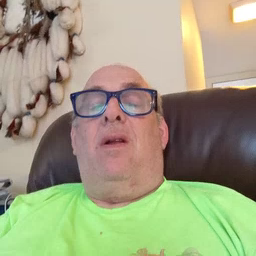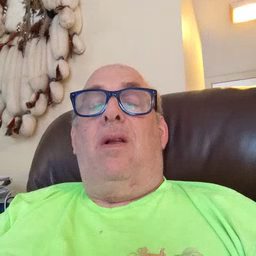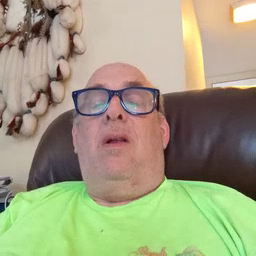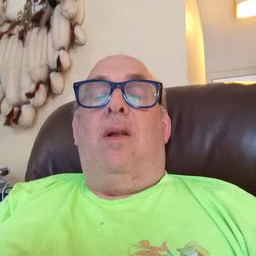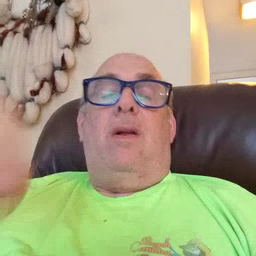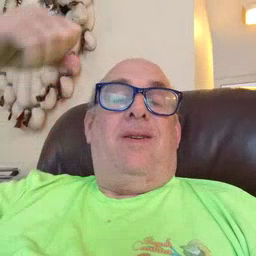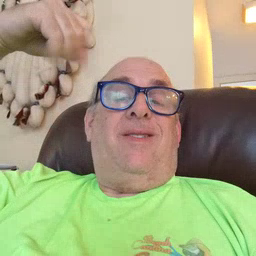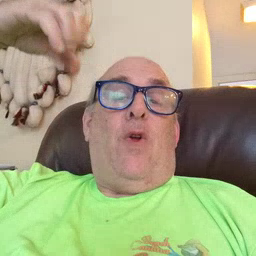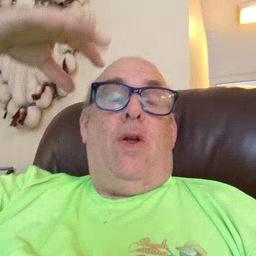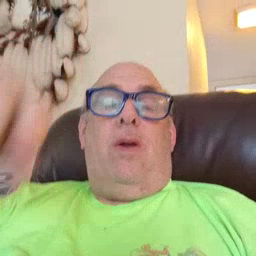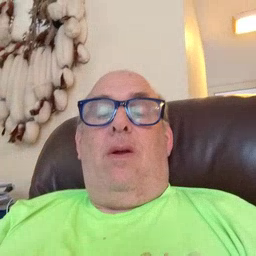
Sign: shower